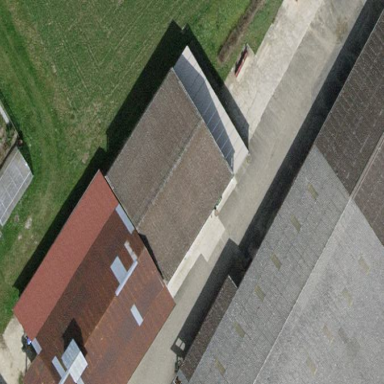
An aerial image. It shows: View of roof of building.